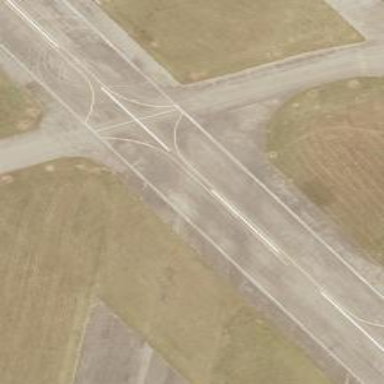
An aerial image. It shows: View of taxiway at the airport.